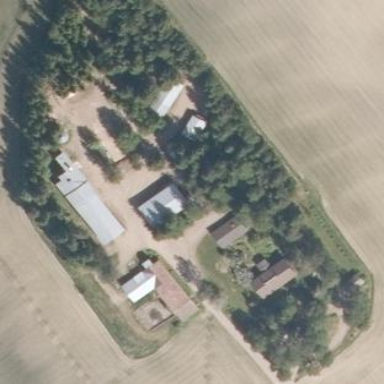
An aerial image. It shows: Farm with farmyard.